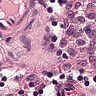
Metastatic tissue present: no